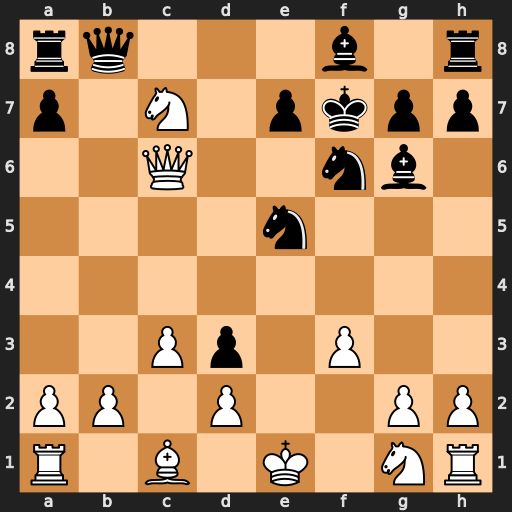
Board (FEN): rq3b1r/p1N1pkpp/2Q2nb1/4n3/8/2Pp1P2/PP1P2PP/R1B1K1NR
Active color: w
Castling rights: KQ
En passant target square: -
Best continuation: Qe6#